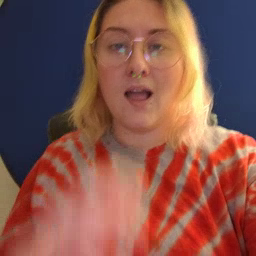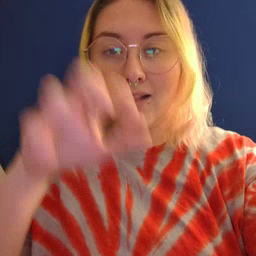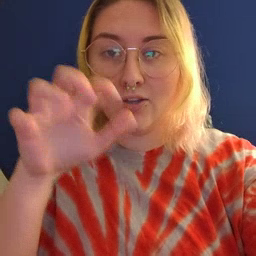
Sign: alligator